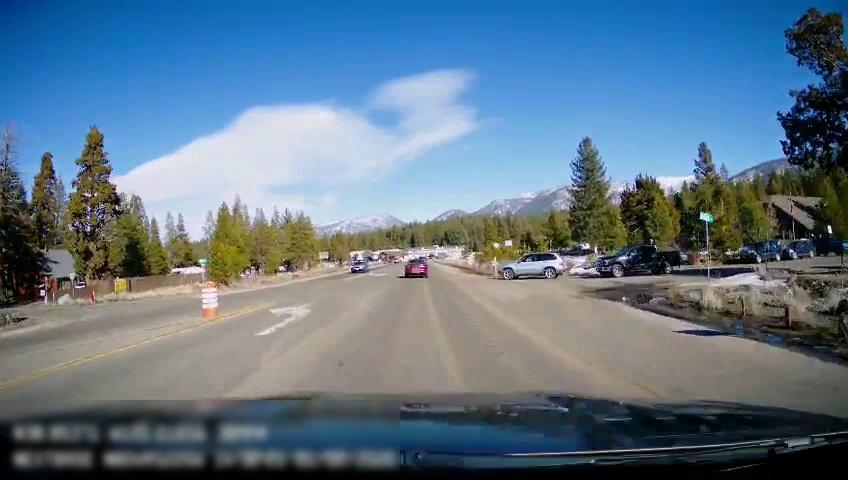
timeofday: Day
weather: Sunny
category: Drivable Space
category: Drivable Space
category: Vehicles | Car
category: Vehicles | SUV
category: Vehicles | SUV
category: Vehicles | Truck
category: Vehicles | SUV
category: Vehicles | Car
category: Lanes | Current Lane
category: Lanes | Opposite Lane
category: Traffic | Signs